Question: I'm displaying an MKMapView inside a Path-style parallax table view header. To create the effect, the mapView bounds is larger than the area visible to the user. I need to set the map view region such that all the map's annotations are contained within the visible rect of MKMapView. What's the best way to do this?

Here's a use-case. The mapView size is 320 x 380. The visible area, however, is defined by the rect (0.0, 20.0, 320.0, 100.0). I need to set the region such that all the annotations appear in this rect within the mapView.
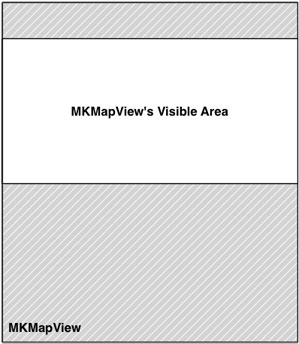
Answer: Setting the map region so that all annotations are contained in a certain part of an 'MKMapView' can be done in three steps. Input are the 'mapView' and the 'annotationsFrame'.
1. Calculate an MKMapRect mapRect that contains all annotations.
2. Calculate the padding insets from mapView.bounds and annotationsFrame.
3. Call -setVisibleMapRect:edgePadding:animated: on the map view.
Below is a screen shot of a test. The red overlay shows the 'annotationsFrame'.

Here is the code. : It's all in one method to simplify adding it to your code, and like passing in n annotations with the same coordinate, or having the annotations so far apart that the map would have to get zoomed out too much, or having coordinates that span the edge of the map at +/-180 degrees longitude.
'''
- (void)zoomAnnotationsOnMapView:(MKMapView *)mapView toFrame:(CGRect)annotationsFrame animated:(BOOL)animated
{
if (_mapView.annotations.count < 2) return;
// Step 1: make an MKMapRect that contains all the annotations
NSArray *annotations = _mapView.annotations;
id <MKAnnotation> firstAnnotation = [annotations objectAtIndex:0];
MKMapPoint minPoint = MKMapPointForCoordinate(firstAnnotation.coordinate);
MKMapPoint maxPoint = minPoint;
for (id <MKAnnotation> annotation in annotations) {
MKMapPoint point = MKMapPointForCoordinate(annotation.coordinate);
if (point.x < minPoint.x) minPoint.x = point.x;
if (point.y < minPoint.y) minPoint.y = point.y;
if (point.x > maxPoint.x) maxPoint.x = point.x;
if (point.y > maxPoint.y) maxPoint.y = point.y;
}
MKMapRect mapRect = MKMapRectMake(minPoint.x, minPoint.y, maxPoint.x - minPoint.x, maxPoint.y - minPoint.y);
// Step 2: Calculate the edge padding
UIEdgeInsets edgePadding = UIEdgeInsetsMake(
CGRectGetMinY(annotationsFrame),
CGRectGetMinX(annotationsFrame),
CGRectGetMaxY(mapBounds) - CGRectGetMaxY(annotationsFrame),
CGRectGetMaxX(mapBounds) - CGRectGetMaxX(annotationsFrame)
);
// Step 3: Set the map rect
[mapView setVisibleMapRect:mapRect edgePadding:edgePadding animated:animated];
}
'''
If you go for a perfect placement (and who doesn't), here are three things to consider:
1. The code assures that all the coordinates are in the annotationsFrame, but the annotations themselves may be outside. To prevent that, simply use more padding. For example, if your annotations are 20x20 and centered on the coordinate, use 10 more padding on all sides.
2. Below iOS 7, the map was not zooming to the perfect zoom scale, but to the next tile size (power of two). So there will be more space around the annotations than needed, just as shown on the screenshot.
3. On iOS 7, the map view will not only zoom perfectly, but automatically care about the status bar. To make the calculation correct, you need to subtract the status bar height from the top padding on iOS 7.